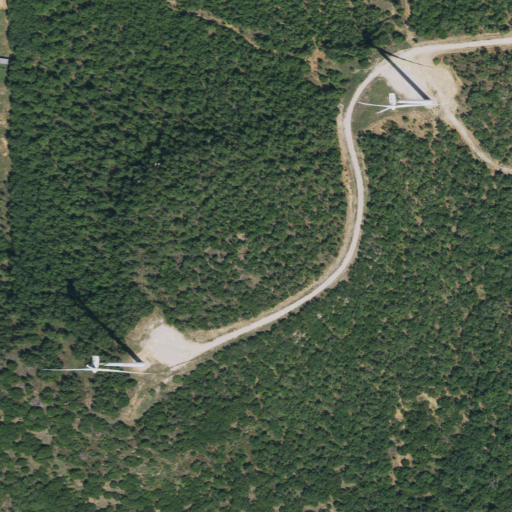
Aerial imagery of mountain in Texas named Pitts Mountain containing deciduous forest, evergreen forest, grassland, shrub, woody wetlands, mixed forest, medium intensity development, and low intensity development